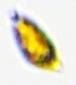
Label: Akashiwo